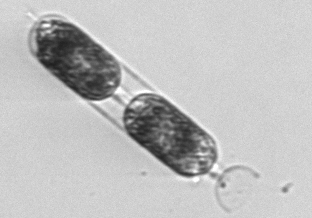
Label: Hemiaulus